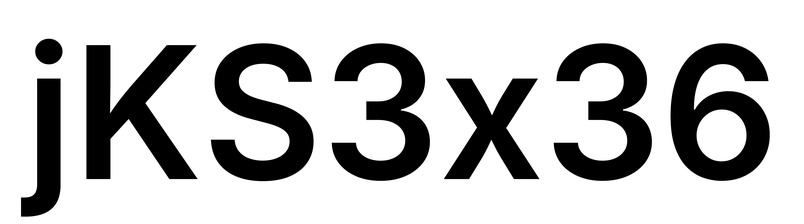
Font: Inter_SemiBold